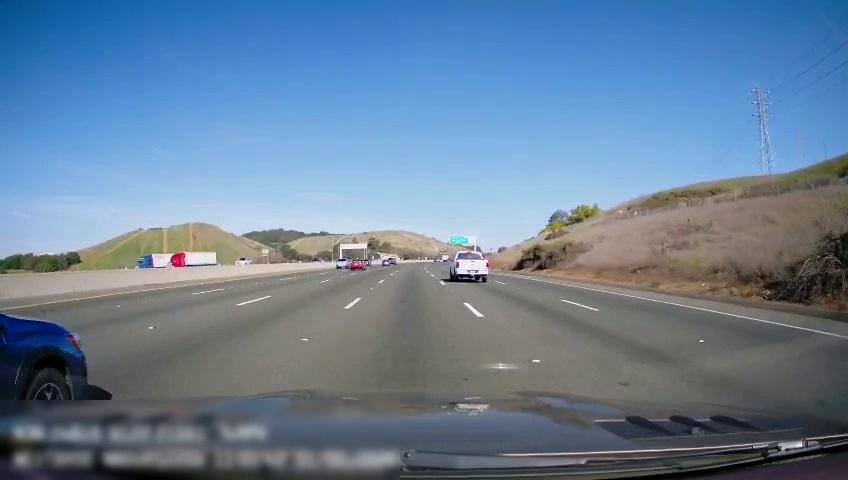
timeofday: Day
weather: Sunny
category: Drivable Space
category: Vehicles | Truck
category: Vehicles | Car
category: Vehicles | SUV
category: Vehicles | Truck
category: Vehicles | Car
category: Vehicles | Car
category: Vehicles | SUV
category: Vehicles | Truck
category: Lanes | Alternate Lane
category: Lanes | Alternate Lane
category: Lanes | Alternate Lane
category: Lanes | Current Lane
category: Lanes | Current Lane
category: Lanes | Alternate Lane
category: Lanes | Alternate Lane
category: Traffic | Signs